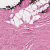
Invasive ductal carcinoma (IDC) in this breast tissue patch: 0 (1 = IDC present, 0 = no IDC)